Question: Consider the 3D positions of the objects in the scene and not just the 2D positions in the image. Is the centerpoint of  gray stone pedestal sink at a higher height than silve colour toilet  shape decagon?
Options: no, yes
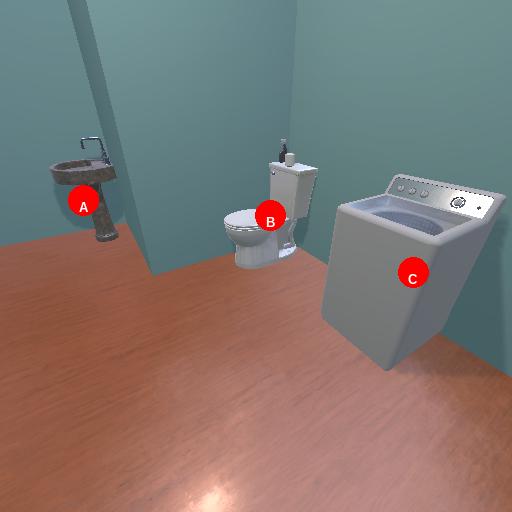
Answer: no